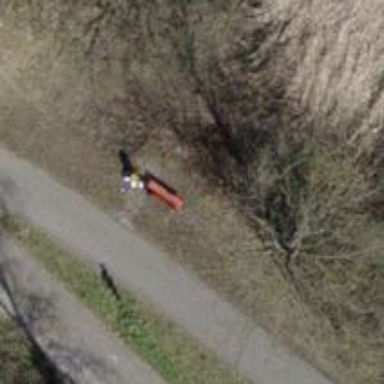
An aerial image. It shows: Red bench.